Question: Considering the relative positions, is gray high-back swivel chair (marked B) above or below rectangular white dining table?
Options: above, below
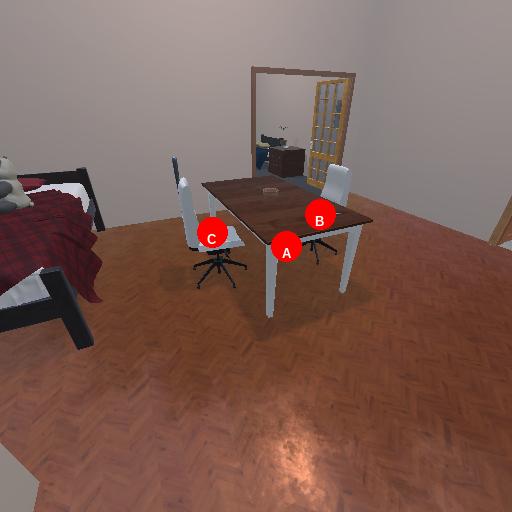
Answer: above